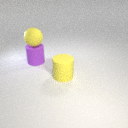
large purple rubber cylinder below large yellow rubber sphere